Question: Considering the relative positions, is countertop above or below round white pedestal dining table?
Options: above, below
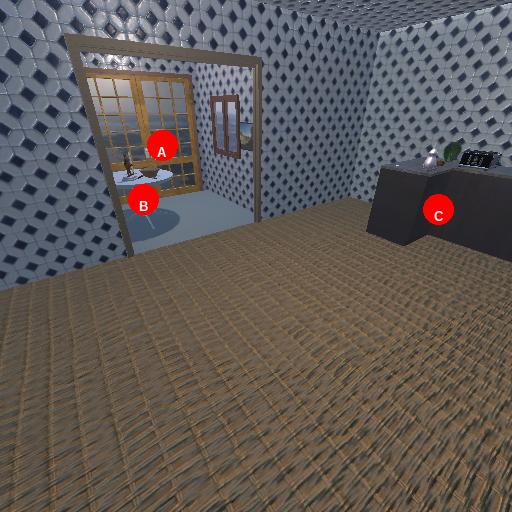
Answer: above